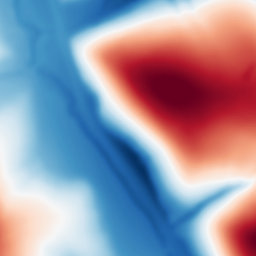
Category: multiscale
Decomposition family: dog
Decomposition parameters: sigma_low: 3
sigma_high: 100
Upsampling method: bicubic_3x
Upsampling parameters: scale: 3
Upsampling scale: 3